Interaction volume radius: 10 \u00c5
Interaction volume height: 45 \u00c5
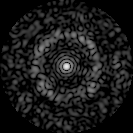
Disorder parameter: 0.7726